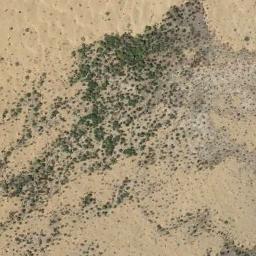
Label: chaparral